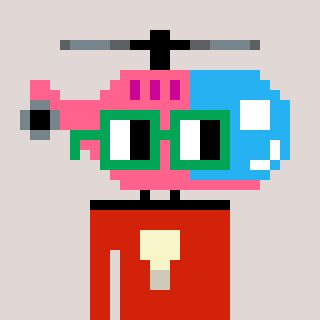
a pixel art character with square green glasses, a helicopter-shaped head and a red-colored body on a warm background